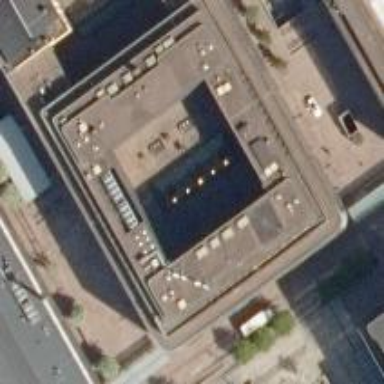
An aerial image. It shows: Brown building with gravel roof.